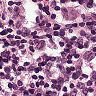
Metastatic tissue present: no